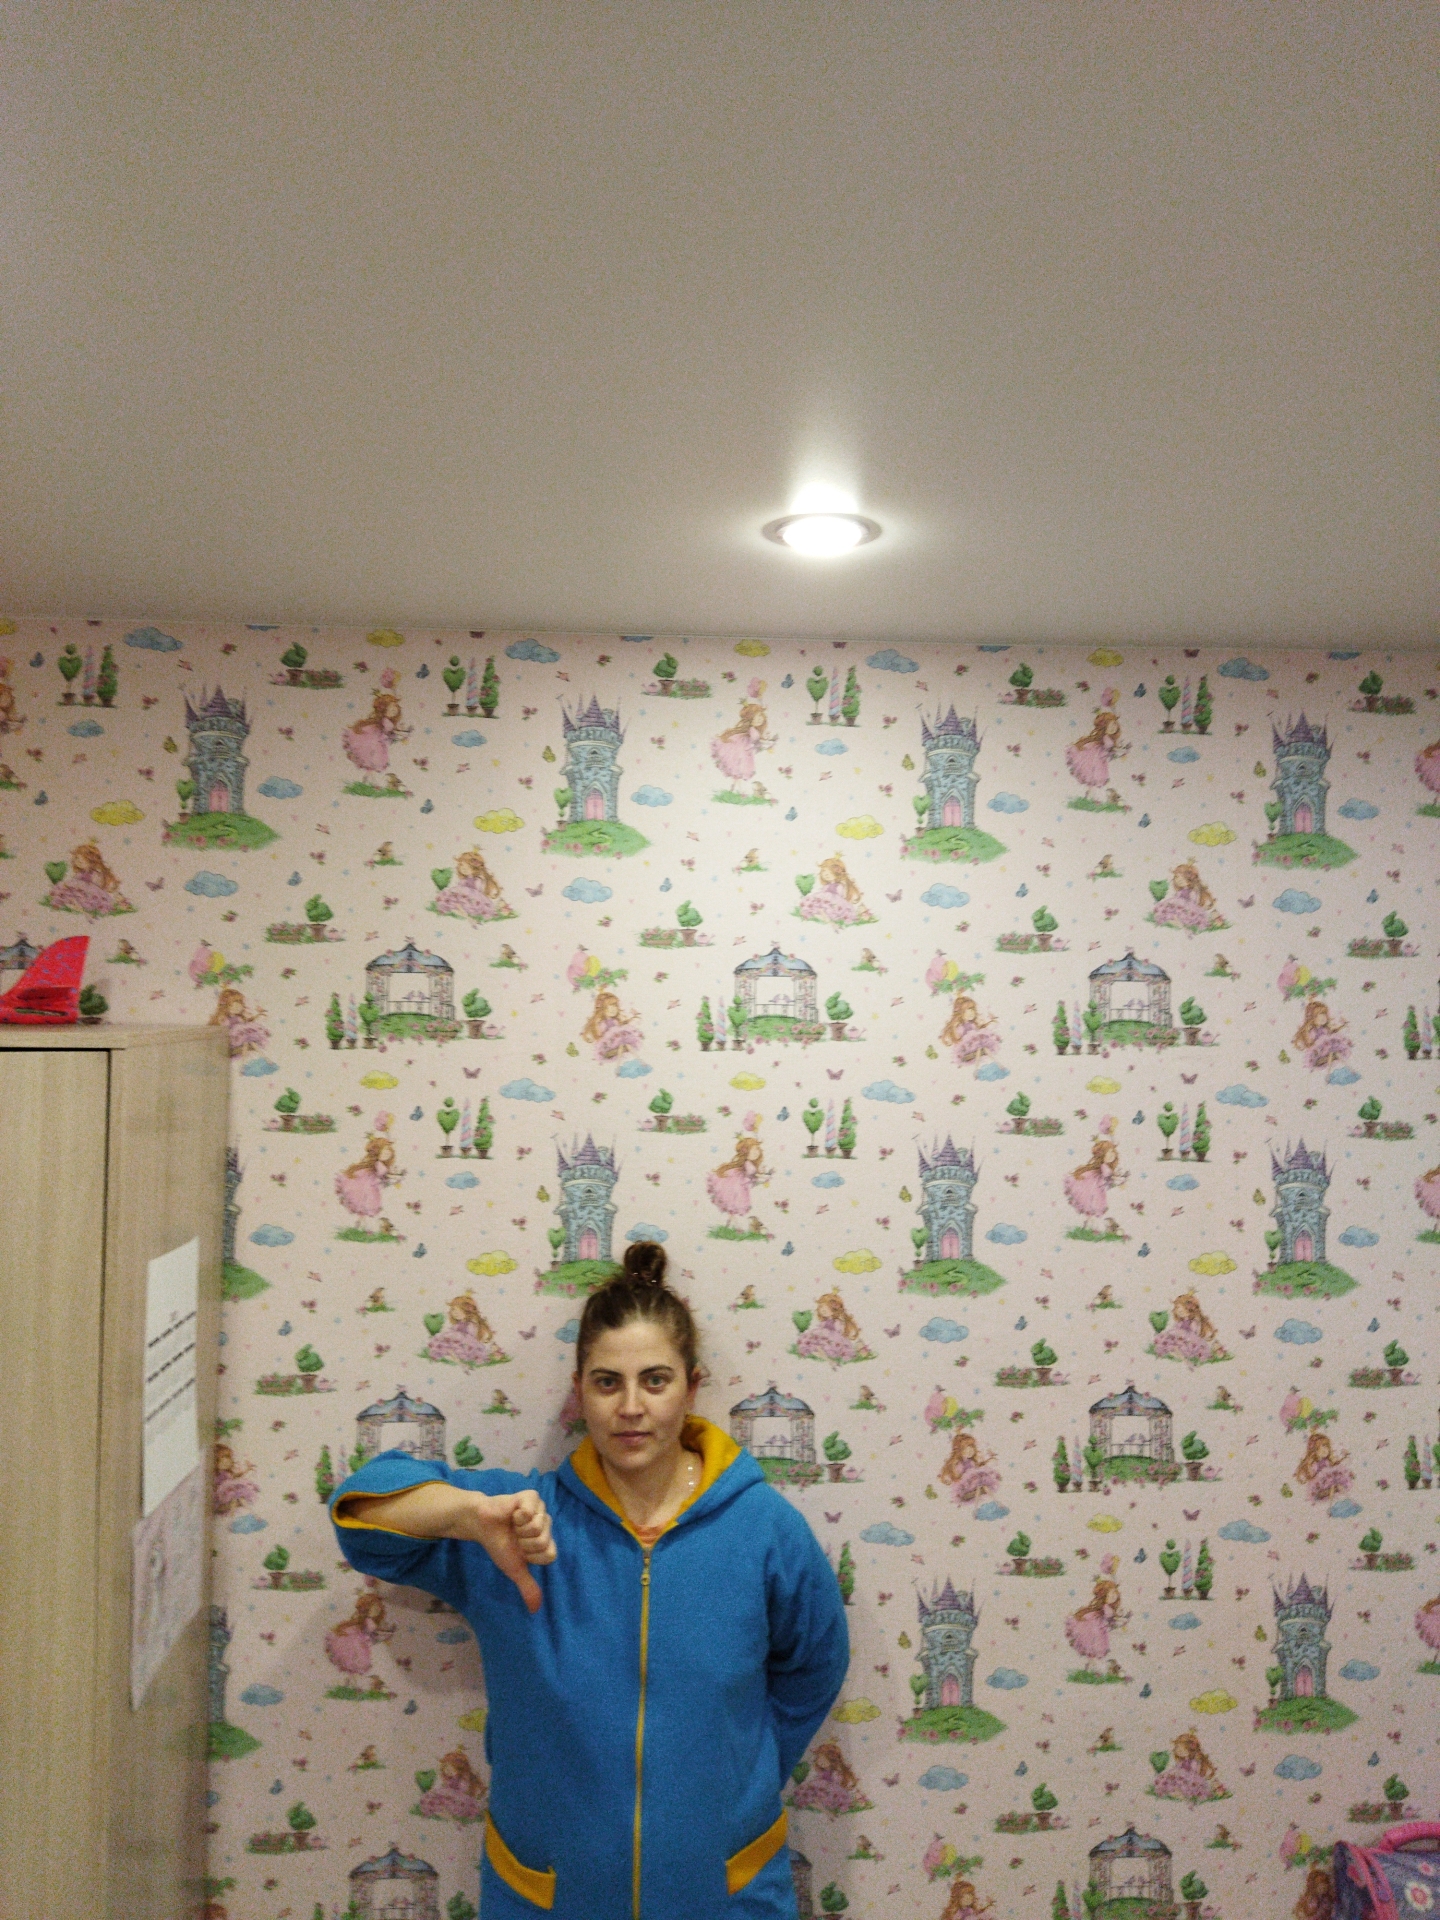
Label: noise